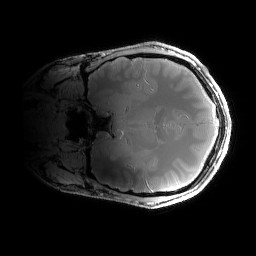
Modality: PDw
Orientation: coronal
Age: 25
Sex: male
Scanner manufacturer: siemens
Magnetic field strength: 6.98 T
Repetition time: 1.3 s
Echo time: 0.00231 s